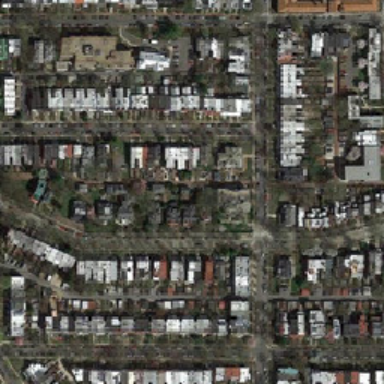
The residential area is dense .